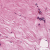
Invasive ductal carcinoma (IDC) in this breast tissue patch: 0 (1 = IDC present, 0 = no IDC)